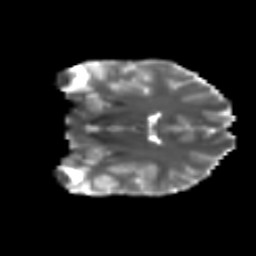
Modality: T2w
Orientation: coronal
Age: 19
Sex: male
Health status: ill
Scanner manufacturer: ge
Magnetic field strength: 3 T
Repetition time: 6.863 s
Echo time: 0.0808 s